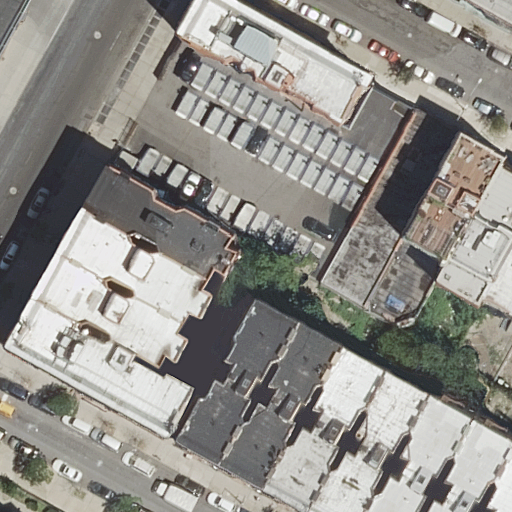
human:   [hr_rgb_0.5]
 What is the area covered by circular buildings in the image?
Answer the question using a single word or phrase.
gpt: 0m2

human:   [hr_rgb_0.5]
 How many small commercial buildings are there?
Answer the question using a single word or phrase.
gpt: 0

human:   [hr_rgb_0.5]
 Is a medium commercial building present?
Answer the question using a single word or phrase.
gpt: no

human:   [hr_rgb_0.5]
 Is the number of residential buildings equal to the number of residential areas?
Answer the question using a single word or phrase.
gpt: no

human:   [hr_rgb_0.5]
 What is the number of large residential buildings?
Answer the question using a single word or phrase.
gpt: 0

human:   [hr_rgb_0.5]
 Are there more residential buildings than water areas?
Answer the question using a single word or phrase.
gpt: yes

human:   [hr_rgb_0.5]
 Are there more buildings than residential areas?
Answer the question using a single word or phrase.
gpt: yes

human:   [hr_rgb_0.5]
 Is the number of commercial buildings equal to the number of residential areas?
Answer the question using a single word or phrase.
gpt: no

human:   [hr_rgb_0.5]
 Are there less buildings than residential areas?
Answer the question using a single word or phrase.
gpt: no

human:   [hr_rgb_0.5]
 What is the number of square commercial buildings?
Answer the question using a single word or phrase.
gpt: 0

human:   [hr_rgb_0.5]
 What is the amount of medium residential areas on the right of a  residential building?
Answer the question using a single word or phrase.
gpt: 0

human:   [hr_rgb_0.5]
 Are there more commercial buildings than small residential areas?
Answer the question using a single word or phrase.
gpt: no

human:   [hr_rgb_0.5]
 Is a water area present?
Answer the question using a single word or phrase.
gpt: no

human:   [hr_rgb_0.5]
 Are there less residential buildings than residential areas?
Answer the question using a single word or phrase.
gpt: no

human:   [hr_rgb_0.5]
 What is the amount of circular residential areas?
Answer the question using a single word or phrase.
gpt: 0

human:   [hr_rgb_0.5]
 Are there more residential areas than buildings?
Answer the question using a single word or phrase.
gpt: no

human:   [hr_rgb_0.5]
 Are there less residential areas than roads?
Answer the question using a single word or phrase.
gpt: yes

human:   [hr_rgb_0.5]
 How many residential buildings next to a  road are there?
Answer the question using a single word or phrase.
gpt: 17

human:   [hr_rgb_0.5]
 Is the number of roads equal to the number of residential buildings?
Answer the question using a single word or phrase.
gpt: no

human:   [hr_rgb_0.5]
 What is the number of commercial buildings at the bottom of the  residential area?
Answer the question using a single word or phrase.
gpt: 0

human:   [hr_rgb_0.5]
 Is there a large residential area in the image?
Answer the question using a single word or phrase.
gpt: no

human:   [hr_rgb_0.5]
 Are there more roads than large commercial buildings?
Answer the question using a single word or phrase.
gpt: yes

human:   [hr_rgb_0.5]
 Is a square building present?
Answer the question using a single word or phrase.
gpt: no

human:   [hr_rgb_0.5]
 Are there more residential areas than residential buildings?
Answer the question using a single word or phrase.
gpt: no

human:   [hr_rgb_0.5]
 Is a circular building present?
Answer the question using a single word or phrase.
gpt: no

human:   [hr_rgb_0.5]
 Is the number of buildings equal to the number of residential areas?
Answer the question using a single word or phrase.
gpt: no

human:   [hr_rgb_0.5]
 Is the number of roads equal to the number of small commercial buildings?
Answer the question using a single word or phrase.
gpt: no

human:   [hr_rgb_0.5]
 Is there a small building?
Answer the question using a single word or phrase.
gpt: yes

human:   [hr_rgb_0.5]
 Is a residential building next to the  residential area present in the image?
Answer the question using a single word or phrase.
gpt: yes

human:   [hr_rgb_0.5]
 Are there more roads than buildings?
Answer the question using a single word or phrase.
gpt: no

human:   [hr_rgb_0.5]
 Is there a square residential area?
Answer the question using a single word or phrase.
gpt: no

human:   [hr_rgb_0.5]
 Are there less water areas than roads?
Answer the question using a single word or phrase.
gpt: yes

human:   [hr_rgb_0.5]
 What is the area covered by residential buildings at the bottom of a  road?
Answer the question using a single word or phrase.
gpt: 3727m2

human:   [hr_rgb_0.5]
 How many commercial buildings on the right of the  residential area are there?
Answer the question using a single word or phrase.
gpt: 0

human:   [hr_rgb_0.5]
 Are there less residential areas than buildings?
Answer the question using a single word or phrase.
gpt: yes

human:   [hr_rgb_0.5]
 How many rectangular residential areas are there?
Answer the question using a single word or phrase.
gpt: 1